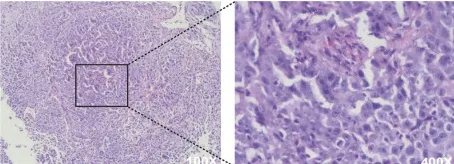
SUVmax (LN10) = 17.3, SUVmax (LN7) = 5.6 (B) Hematoxylin and eosin staining of pretreatment specimens.
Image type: pathology (h&e)